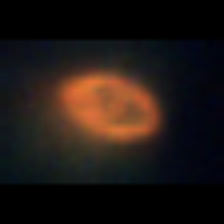
Taxon: NanoPlankton
Group: Other